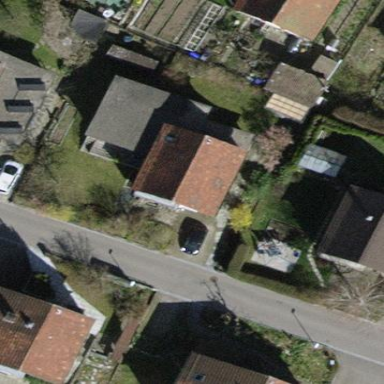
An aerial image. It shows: Building with tiled roof.